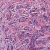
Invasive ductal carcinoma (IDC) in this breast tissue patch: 1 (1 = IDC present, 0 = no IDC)